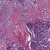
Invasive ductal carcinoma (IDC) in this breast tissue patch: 1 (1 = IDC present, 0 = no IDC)